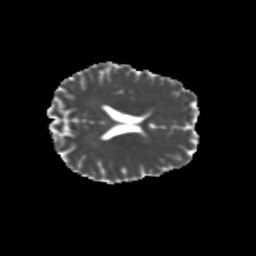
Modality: MD
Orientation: axial
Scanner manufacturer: siemens
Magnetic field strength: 3 T
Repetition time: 9.2 s
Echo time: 0.084 s